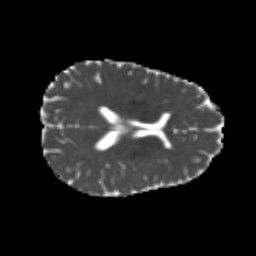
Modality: MD
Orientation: axial
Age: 22
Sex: female
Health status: healthy
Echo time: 0.074 s